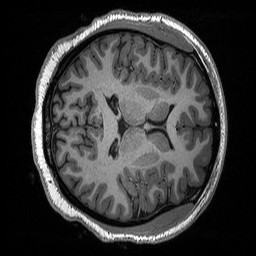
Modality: T1w
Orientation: axial
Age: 20
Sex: female
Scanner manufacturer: siemens
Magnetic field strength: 3 T
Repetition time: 2.3 s
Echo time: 0.00298 s